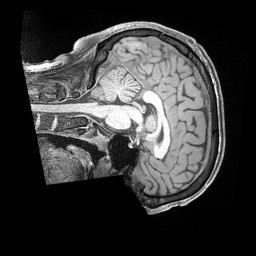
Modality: T1w
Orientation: sagittal
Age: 35
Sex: male
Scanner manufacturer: siemens
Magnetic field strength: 3 T
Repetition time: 2 s
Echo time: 0.00211 s